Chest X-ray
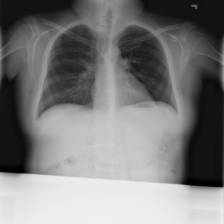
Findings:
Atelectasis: negative
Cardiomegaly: negative
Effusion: negative
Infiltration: negative
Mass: negative
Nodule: negative
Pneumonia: negative
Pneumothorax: negative
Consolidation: negative
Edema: negative
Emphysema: negative
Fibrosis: negative
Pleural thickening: negative
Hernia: negative